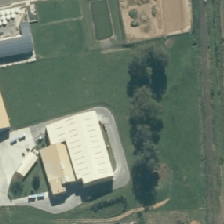
Land cover: urban_build_up